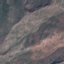
Land use / land cover class: HerbaceousVegetation